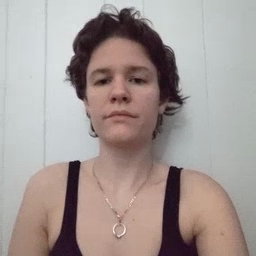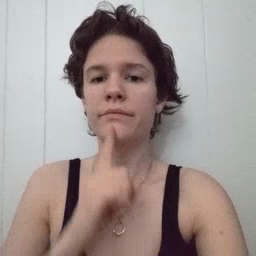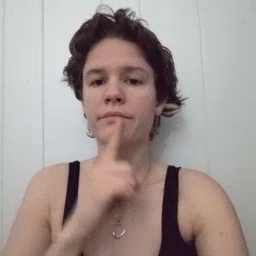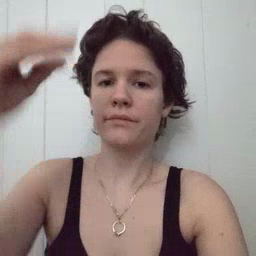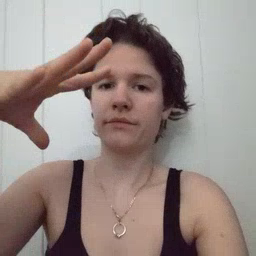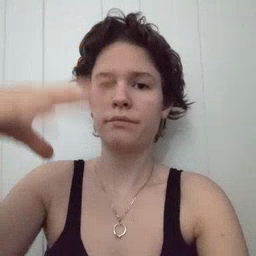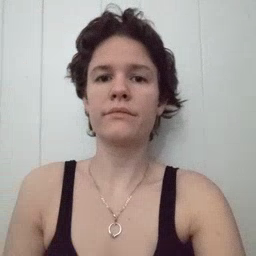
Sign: lamp